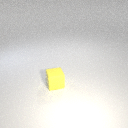
small yellow rubber cube